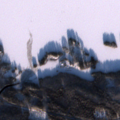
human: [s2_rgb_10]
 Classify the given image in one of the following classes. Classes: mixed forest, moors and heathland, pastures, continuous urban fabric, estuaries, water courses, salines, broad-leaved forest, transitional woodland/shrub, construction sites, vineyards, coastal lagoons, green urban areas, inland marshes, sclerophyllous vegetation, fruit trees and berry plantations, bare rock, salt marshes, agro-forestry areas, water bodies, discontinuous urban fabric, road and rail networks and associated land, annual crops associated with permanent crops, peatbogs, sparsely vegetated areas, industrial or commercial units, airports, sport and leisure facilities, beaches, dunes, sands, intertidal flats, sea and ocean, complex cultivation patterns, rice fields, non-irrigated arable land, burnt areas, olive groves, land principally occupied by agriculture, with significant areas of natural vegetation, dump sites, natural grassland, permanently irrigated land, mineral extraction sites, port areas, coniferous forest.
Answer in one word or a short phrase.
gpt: mixed forest, water bodies